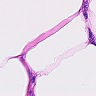
Metastatic tissue present: no